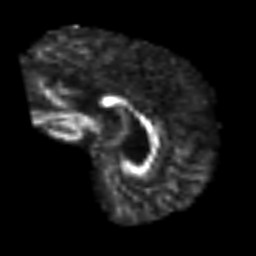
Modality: FA
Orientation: sagittal
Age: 41
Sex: male
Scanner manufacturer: siemens
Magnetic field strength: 3 T
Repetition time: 3.2 s
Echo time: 0.081 s